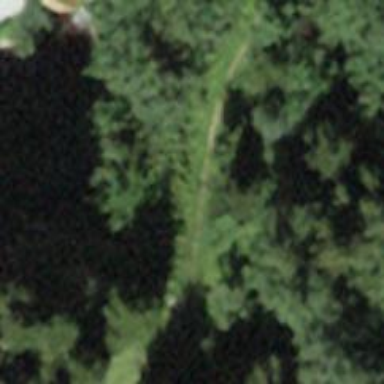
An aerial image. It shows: Path.